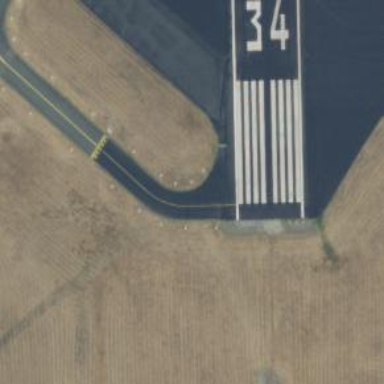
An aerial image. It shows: View of taxiway at the airport.